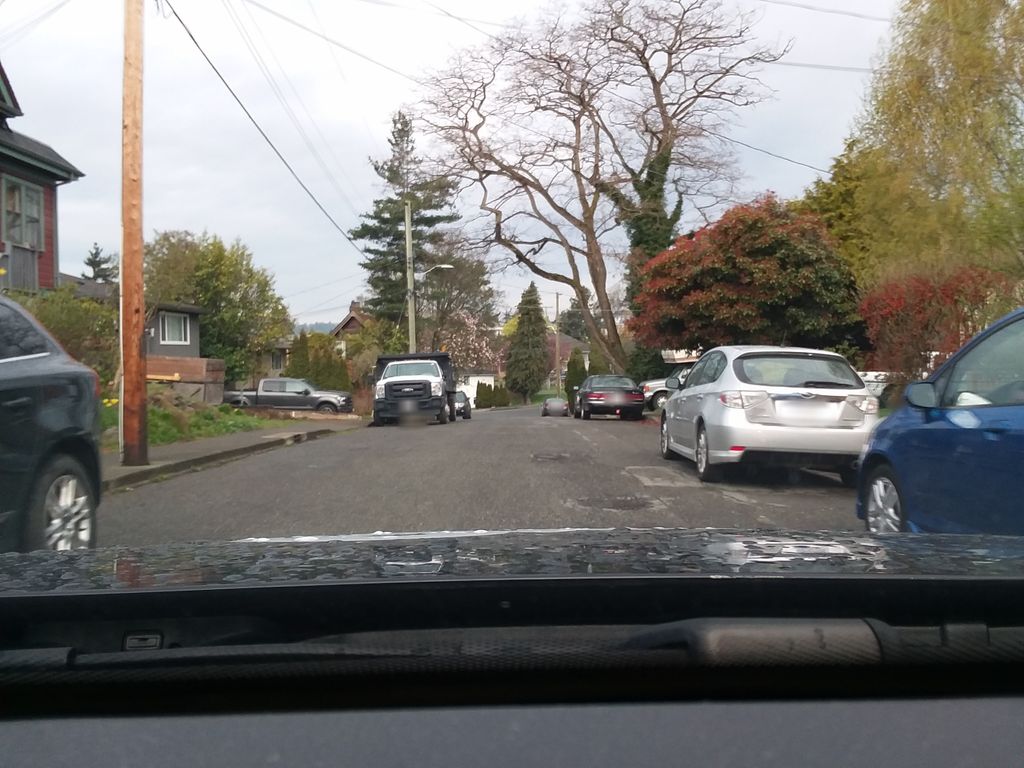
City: victoria